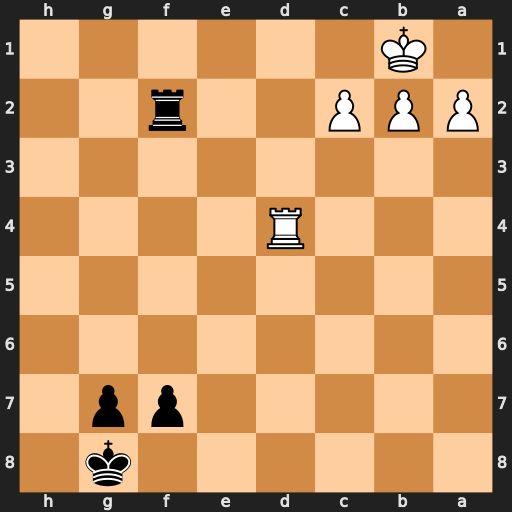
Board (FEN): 6k1/5pp1/8/8/3R4/8/PPP2r2/1K6
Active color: b
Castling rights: -
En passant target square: -
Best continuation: Rf1+ Rd1 Rxd1#